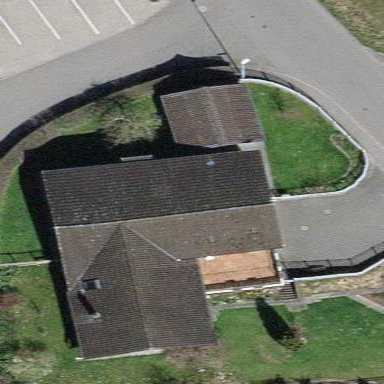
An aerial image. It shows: Detached building.